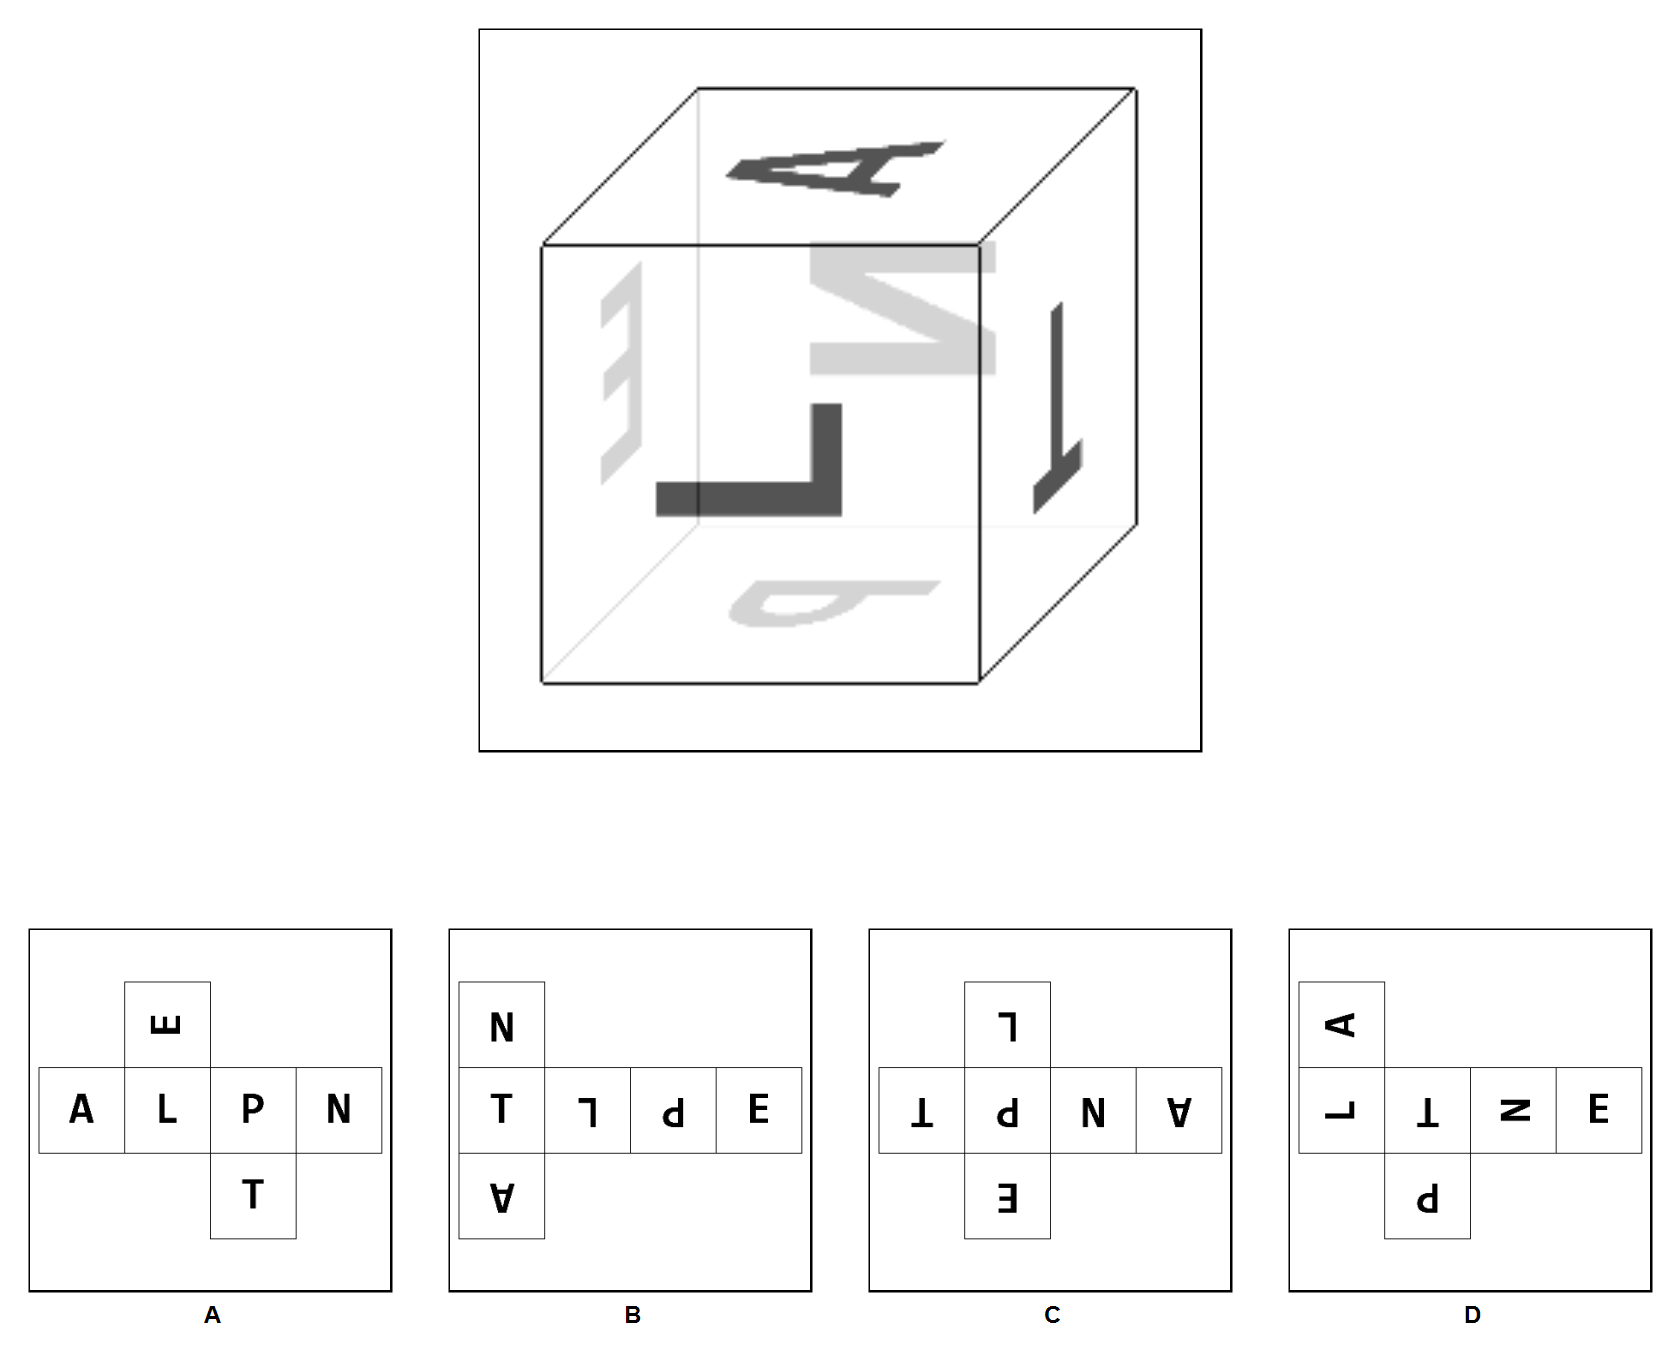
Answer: D